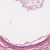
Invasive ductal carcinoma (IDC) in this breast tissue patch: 1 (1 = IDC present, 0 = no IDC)